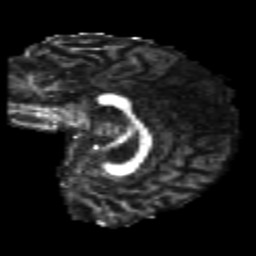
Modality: FA
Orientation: sagittal
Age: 22
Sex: female
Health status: healthy
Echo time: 0.074 s